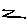
Label: zigzag